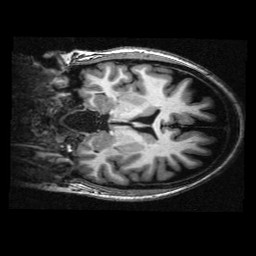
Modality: T1w
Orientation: coronal
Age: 23
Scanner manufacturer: siemens
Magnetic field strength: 3 T
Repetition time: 2.3 s
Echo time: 0.00336 s